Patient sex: M
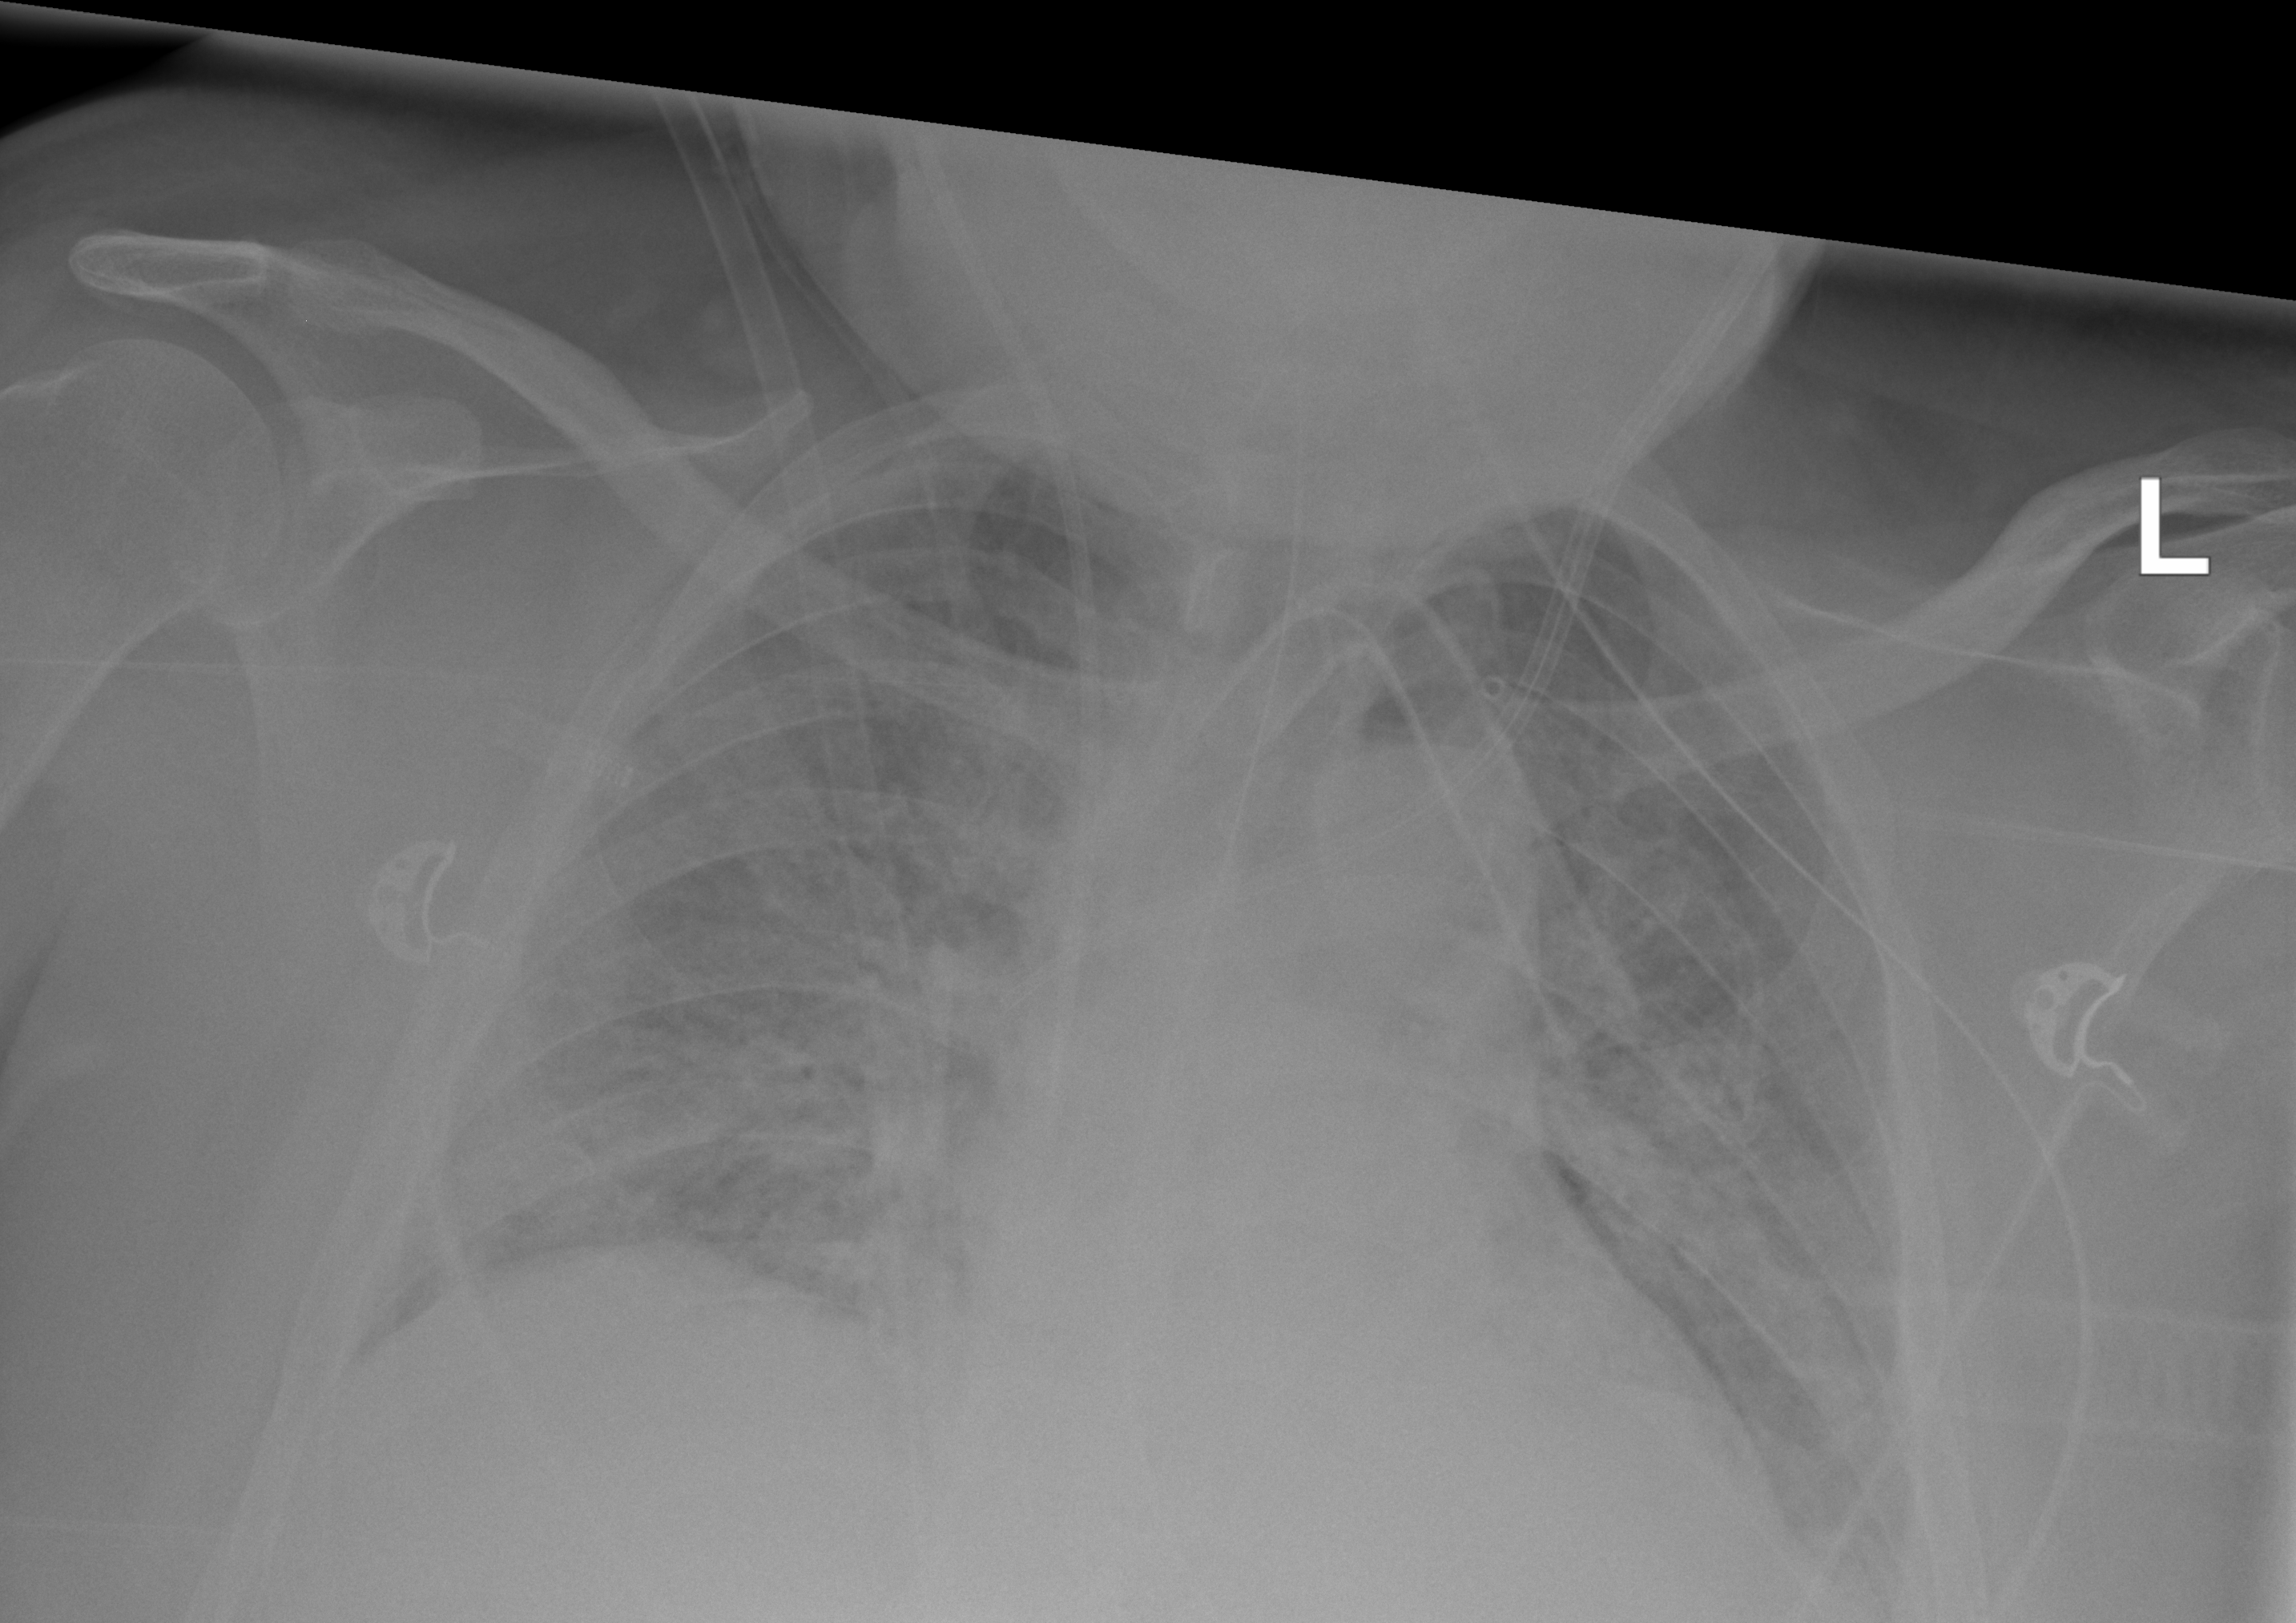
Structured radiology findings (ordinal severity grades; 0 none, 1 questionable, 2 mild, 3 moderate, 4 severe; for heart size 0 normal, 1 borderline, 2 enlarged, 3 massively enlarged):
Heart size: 1
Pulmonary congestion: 0
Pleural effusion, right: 0
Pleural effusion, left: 0
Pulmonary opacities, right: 2
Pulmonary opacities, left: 2
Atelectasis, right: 2
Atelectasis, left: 2